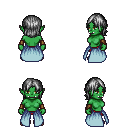
a pixel art fantasy rpg character, female body template, orc, green skin, overskirt, red pants, gray long bangs hairstyle, cloth bracers, brown shoes, four views (front, back, left, right), 2x2 character sprite sheet, small pixel art, hard edges, no anti-aliasing